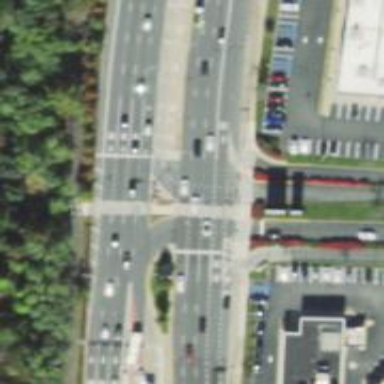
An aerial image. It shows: Footway located on traffic island.